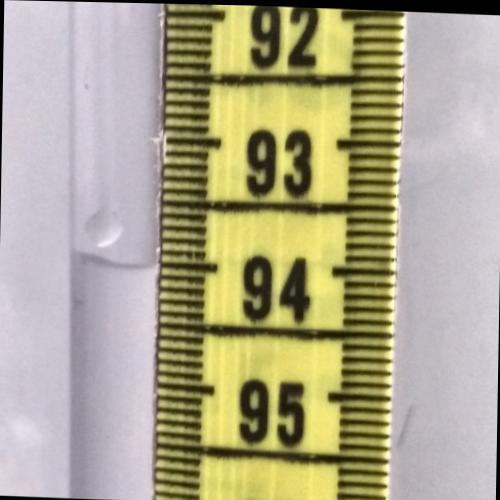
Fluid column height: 94.0 cm